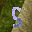
Label: 5